Aerial crown-view tile of a tropical tree (Barro Colorado Island, Panama), acquired 20250414:
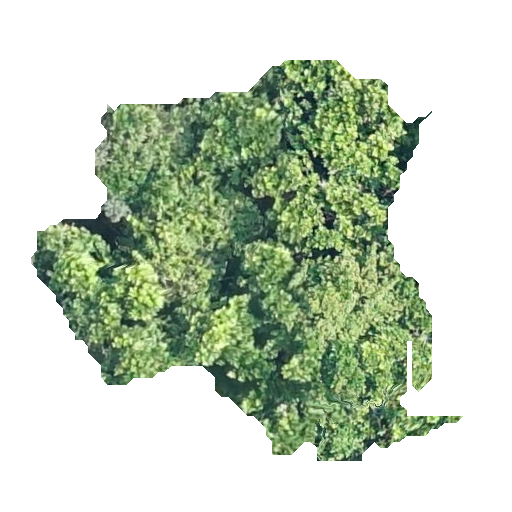
Species: Anacardium excelsum
GBIF accepted scientific name: Anacardium excelsum
Crown area: 157.937 m²